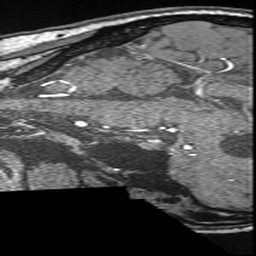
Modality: angio
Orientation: sagittal
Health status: ill
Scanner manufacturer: siemens
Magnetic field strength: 3 T
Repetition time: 0.021 s
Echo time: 0.00343 s